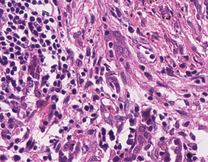
Tumor epithelial tissue: yes
Tumor-associated stroma tissue: yes
Normal tissue: no